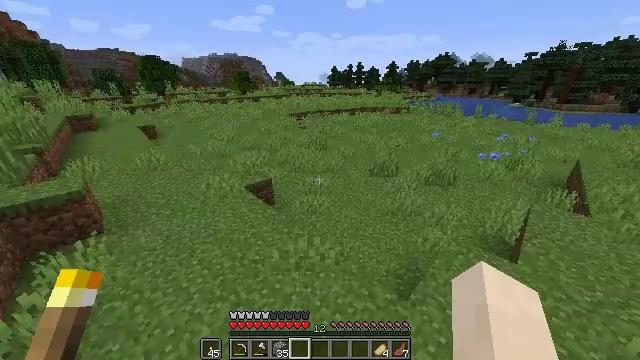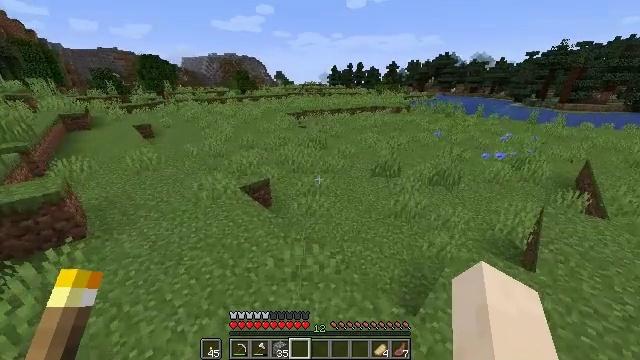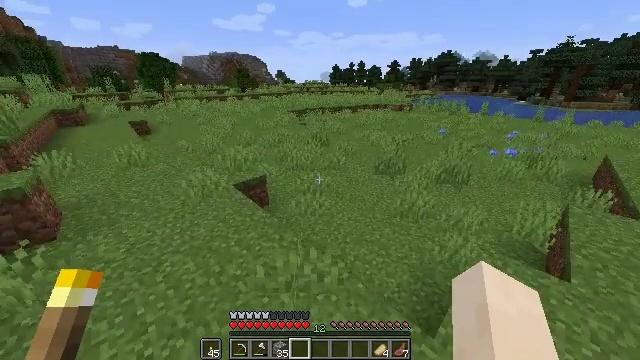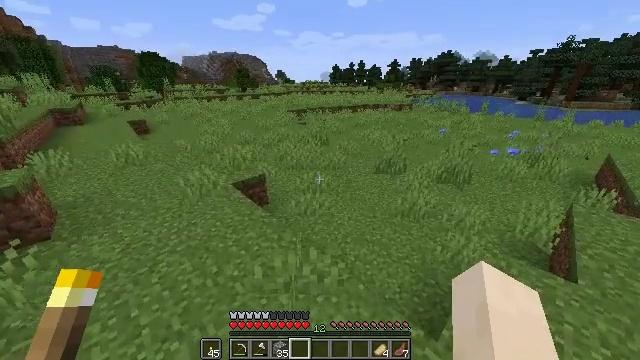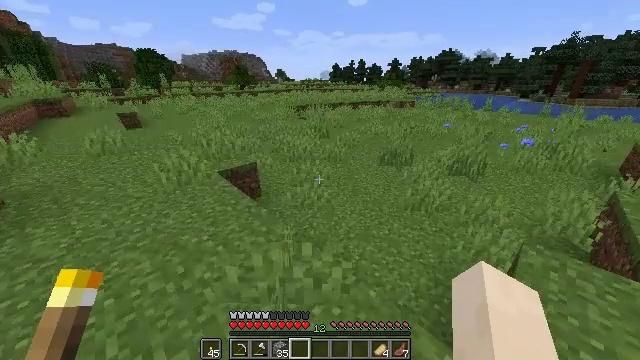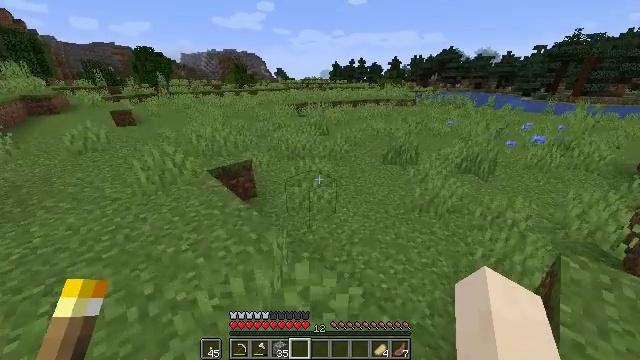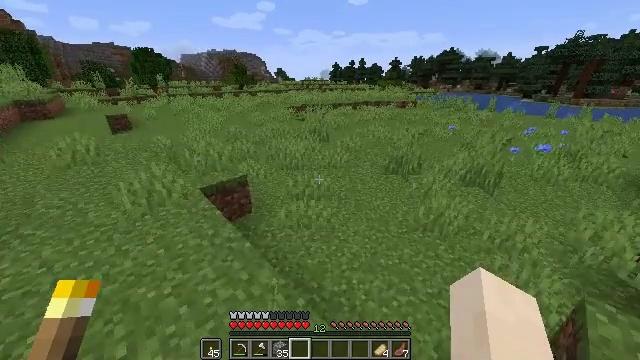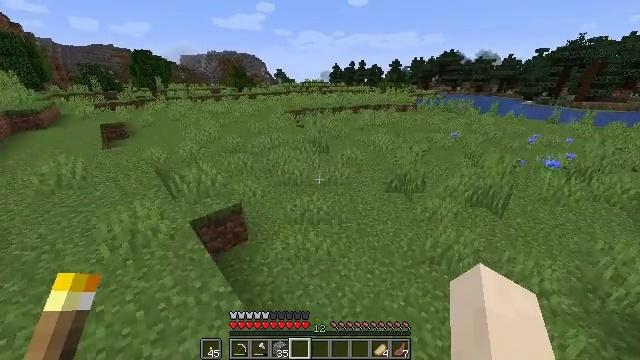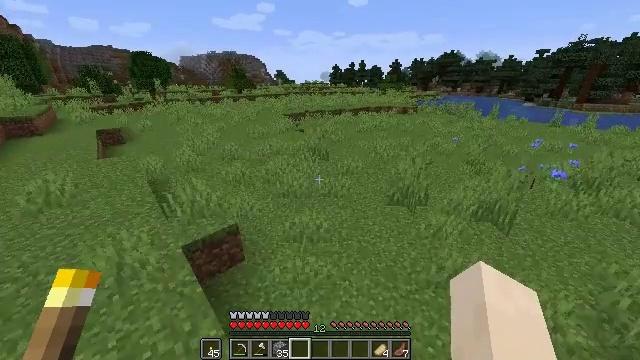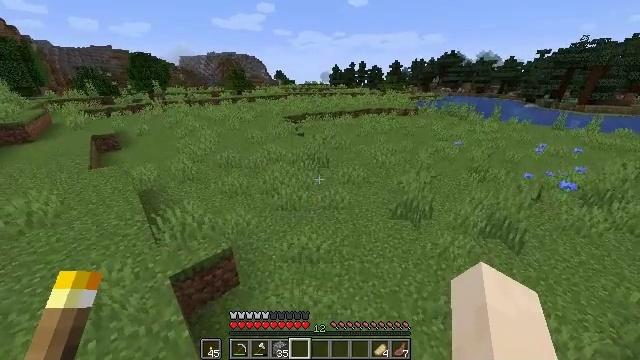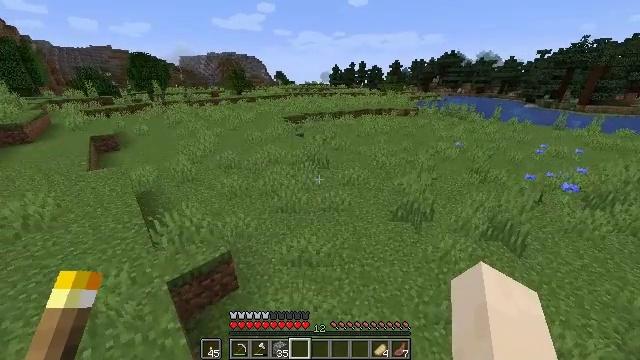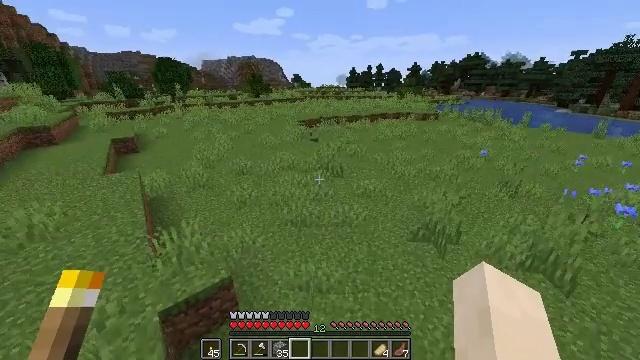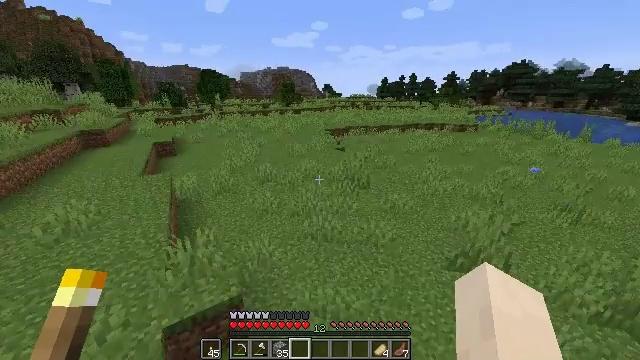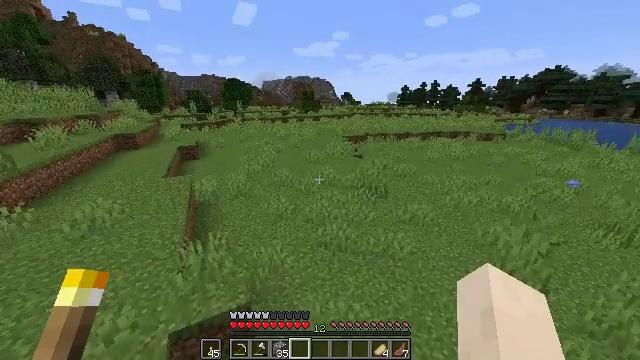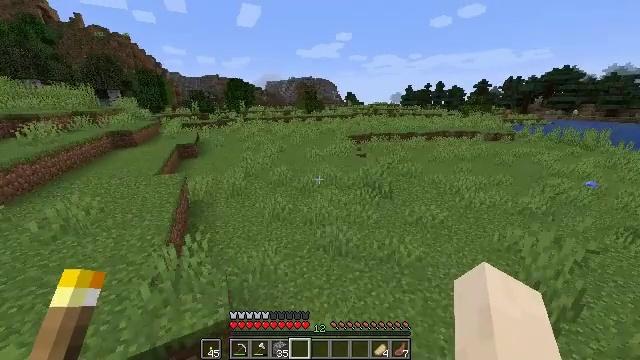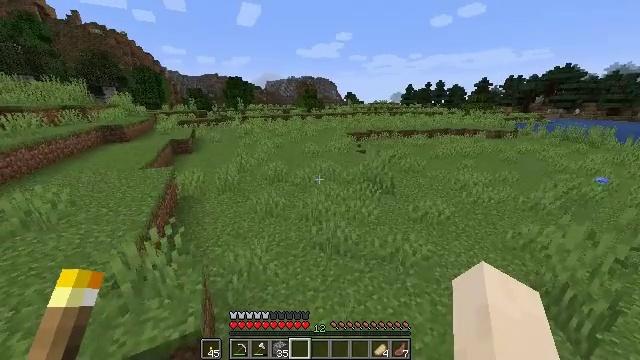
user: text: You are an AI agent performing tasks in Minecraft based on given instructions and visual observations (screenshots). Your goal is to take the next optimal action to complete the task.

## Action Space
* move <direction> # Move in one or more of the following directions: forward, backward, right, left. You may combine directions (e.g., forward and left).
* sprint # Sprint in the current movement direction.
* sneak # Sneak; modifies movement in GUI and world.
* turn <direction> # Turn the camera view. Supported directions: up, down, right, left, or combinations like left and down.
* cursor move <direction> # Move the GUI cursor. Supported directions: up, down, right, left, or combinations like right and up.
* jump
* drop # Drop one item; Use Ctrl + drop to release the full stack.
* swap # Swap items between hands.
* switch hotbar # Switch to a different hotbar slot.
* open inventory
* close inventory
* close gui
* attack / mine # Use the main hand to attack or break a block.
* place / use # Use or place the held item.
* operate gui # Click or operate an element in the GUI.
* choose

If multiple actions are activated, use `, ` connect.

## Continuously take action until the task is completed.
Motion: motion action
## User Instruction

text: Hunt animals.
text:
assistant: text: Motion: move forward, sprint
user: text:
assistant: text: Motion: move forward, sprint
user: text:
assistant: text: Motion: move forward, sprint
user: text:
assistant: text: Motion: move forward, sprint
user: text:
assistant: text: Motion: move forward, sprint
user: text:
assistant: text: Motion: move forward, sprint, jump
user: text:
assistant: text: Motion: move forward, sprint, jump
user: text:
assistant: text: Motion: move forward, sprint, jump
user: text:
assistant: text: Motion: move forward, sprint, jump
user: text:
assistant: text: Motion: move forward, sprint, jump
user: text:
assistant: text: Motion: move forward, sprint, turn left, jump
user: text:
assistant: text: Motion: move forward, sprint, turn left and up, jump
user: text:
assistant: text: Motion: move forward, sprint, turn left and up, jump
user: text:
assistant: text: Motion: move forward, sprint, jump
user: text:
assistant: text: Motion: move forward, sprint, jump
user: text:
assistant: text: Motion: move forward, sprint, jump
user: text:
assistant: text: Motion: move forward, sprint, jump
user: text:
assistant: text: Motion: move forward, sprint, jump
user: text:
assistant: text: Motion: move forward, sprint, jump
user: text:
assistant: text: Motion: move forward, sprint, jump
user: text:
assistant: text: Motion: move forward, sprint, jump
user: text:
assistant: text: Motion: move forward, sprint, jump
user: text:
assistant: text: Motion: move forward, sprint, jump
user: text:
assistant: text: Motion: move forward, sprint, jump
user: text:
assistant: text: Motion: move forward, sprint, jump
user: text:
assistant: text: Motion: move forward, sprint, jump
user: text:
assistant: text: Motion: move forward, sprint, jump
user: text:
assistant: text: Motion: move forward, sprint, jump
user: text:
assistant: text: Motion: move forward, sprint, jump
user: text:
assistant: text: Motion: move forward, sprint, jump